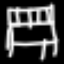
Label: chair